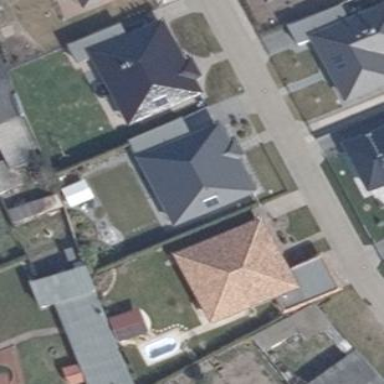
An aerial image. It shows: Black house with hipped roof. The building itself is colored in light shade of gray.